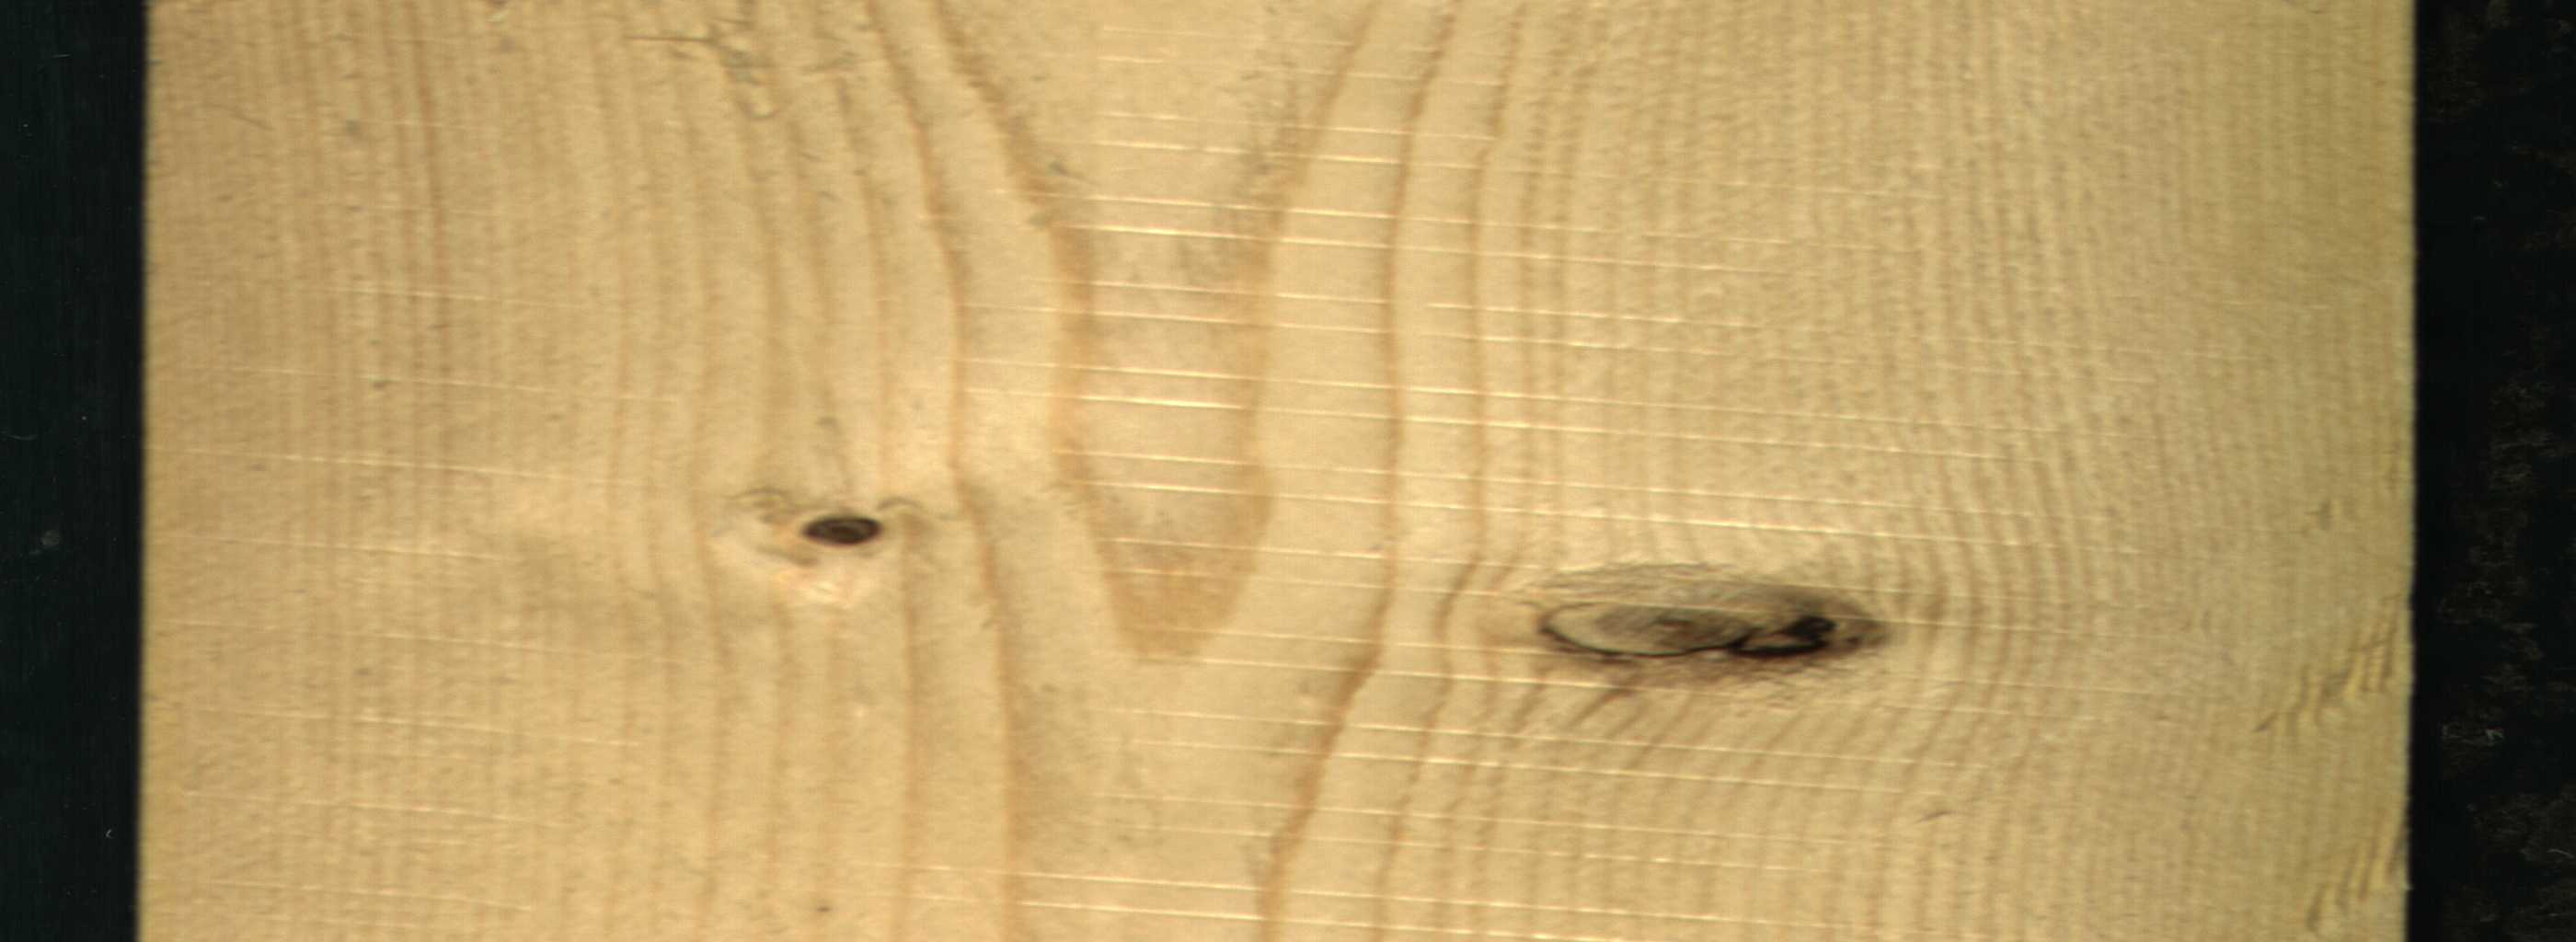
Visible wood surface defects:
Dead_Knot
Dead_Knot